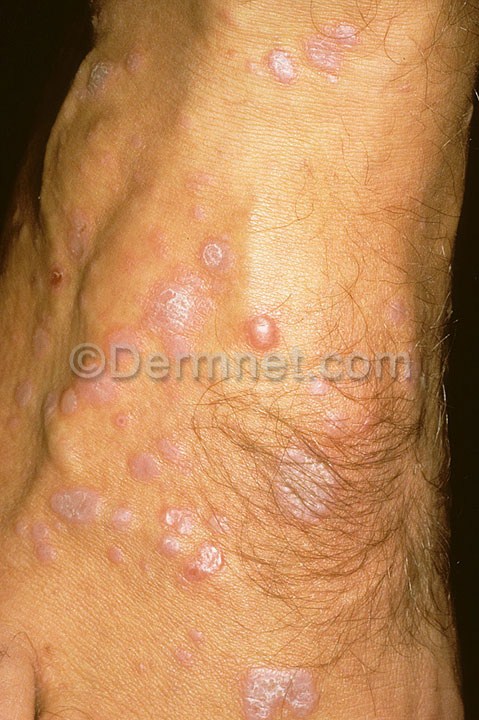
Disease: Nail Fungus and other Nail Disease